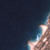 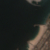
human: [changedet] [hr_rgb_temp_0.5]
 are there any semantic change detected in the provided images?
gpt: A small island is present near the shore.